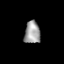
Tissue: prostate
Cell type: Myeloid cells
Senescence score: 0.7112
Nuclear area (px): 343
Mean DAPI intensity: 160.703